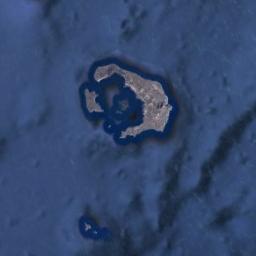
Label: island